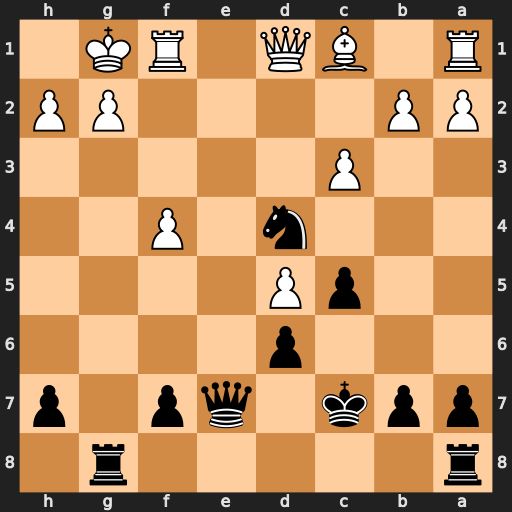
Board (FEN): r5r1/ppk1qp1p/3p4/2pP4/3n1P2/2P5/PP4PP/R1BQ1RK1
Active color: b
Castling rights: -
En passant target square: -
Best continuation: Rxg2+ Kxg2 Rg8+